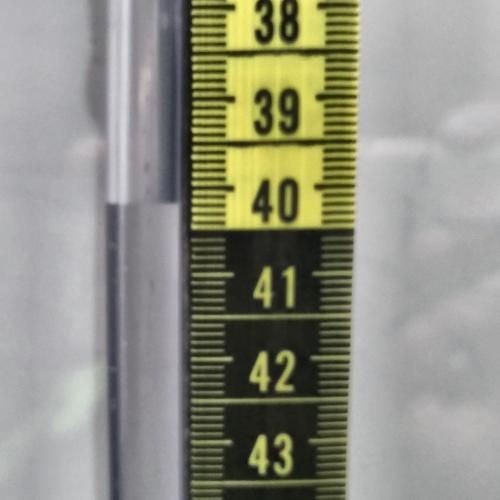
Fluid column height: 40.2 cm